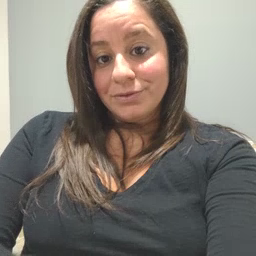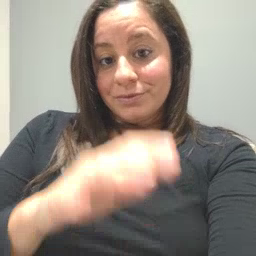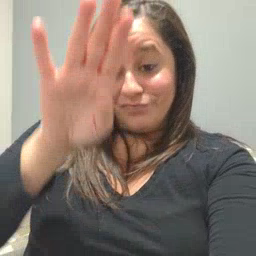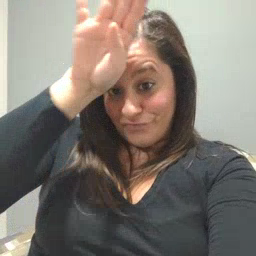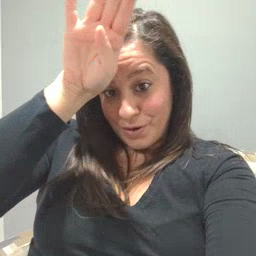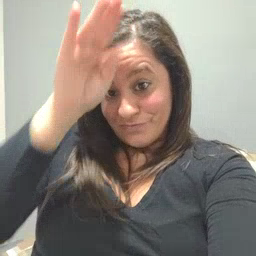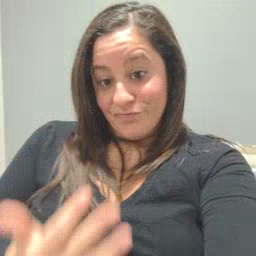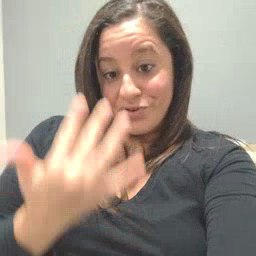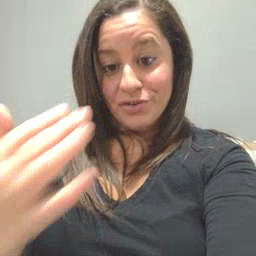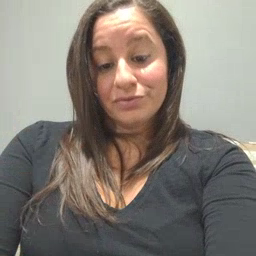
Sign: fireman